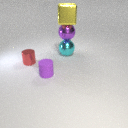
small purple rubber cylinder to the right of small red metal cylinder